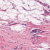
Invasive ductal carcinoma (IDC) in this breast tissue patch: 0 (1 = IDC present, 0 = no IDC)